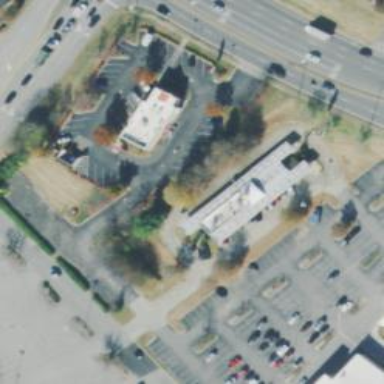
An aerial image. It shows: Fast food restaurant building.